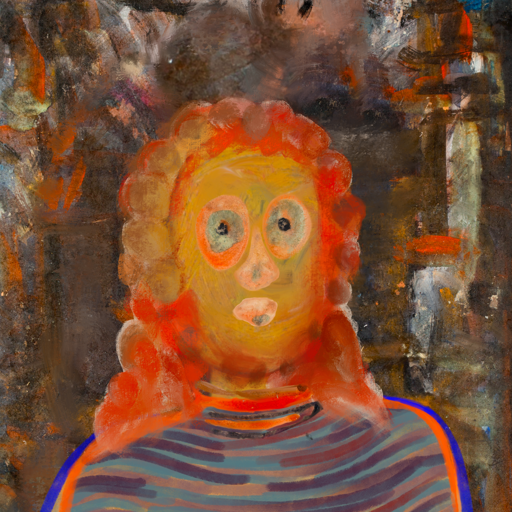
Background: GypsyQueen, Head And Neck Front: After_Raid, Face Front: Childish, Bust: Experience, Hair Front: Rupkatha, Head Accessory: Blank, Second Necklace: Blank, Necklace: Experience, Baby: Blank